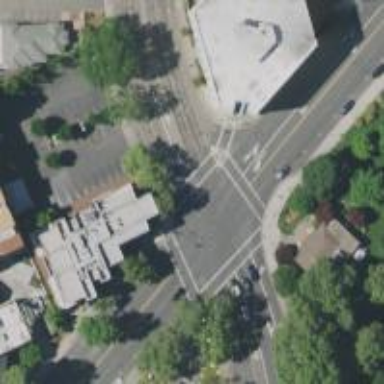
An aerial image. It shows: Footway with traffic island crossing.